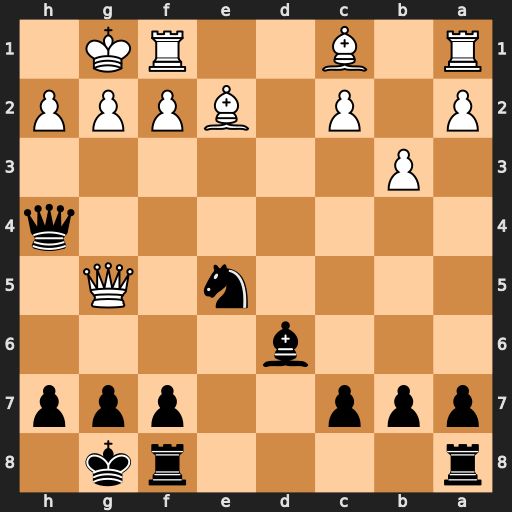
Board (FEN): r4rk1/ppp2ppp/3b4/4n1Q1/7q/1P6/P1P1BPPP/R1B2RK1
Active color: b
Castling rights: -
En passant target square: -
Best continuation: Nf3+ gxf3 Qxh2#